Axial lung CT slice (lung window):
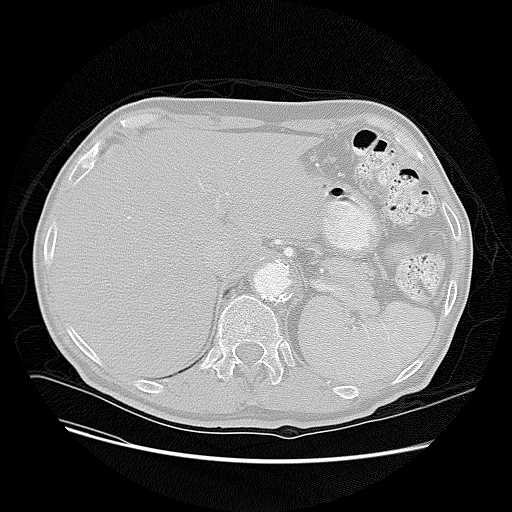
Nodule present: no